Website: home-depot
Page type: billing-address
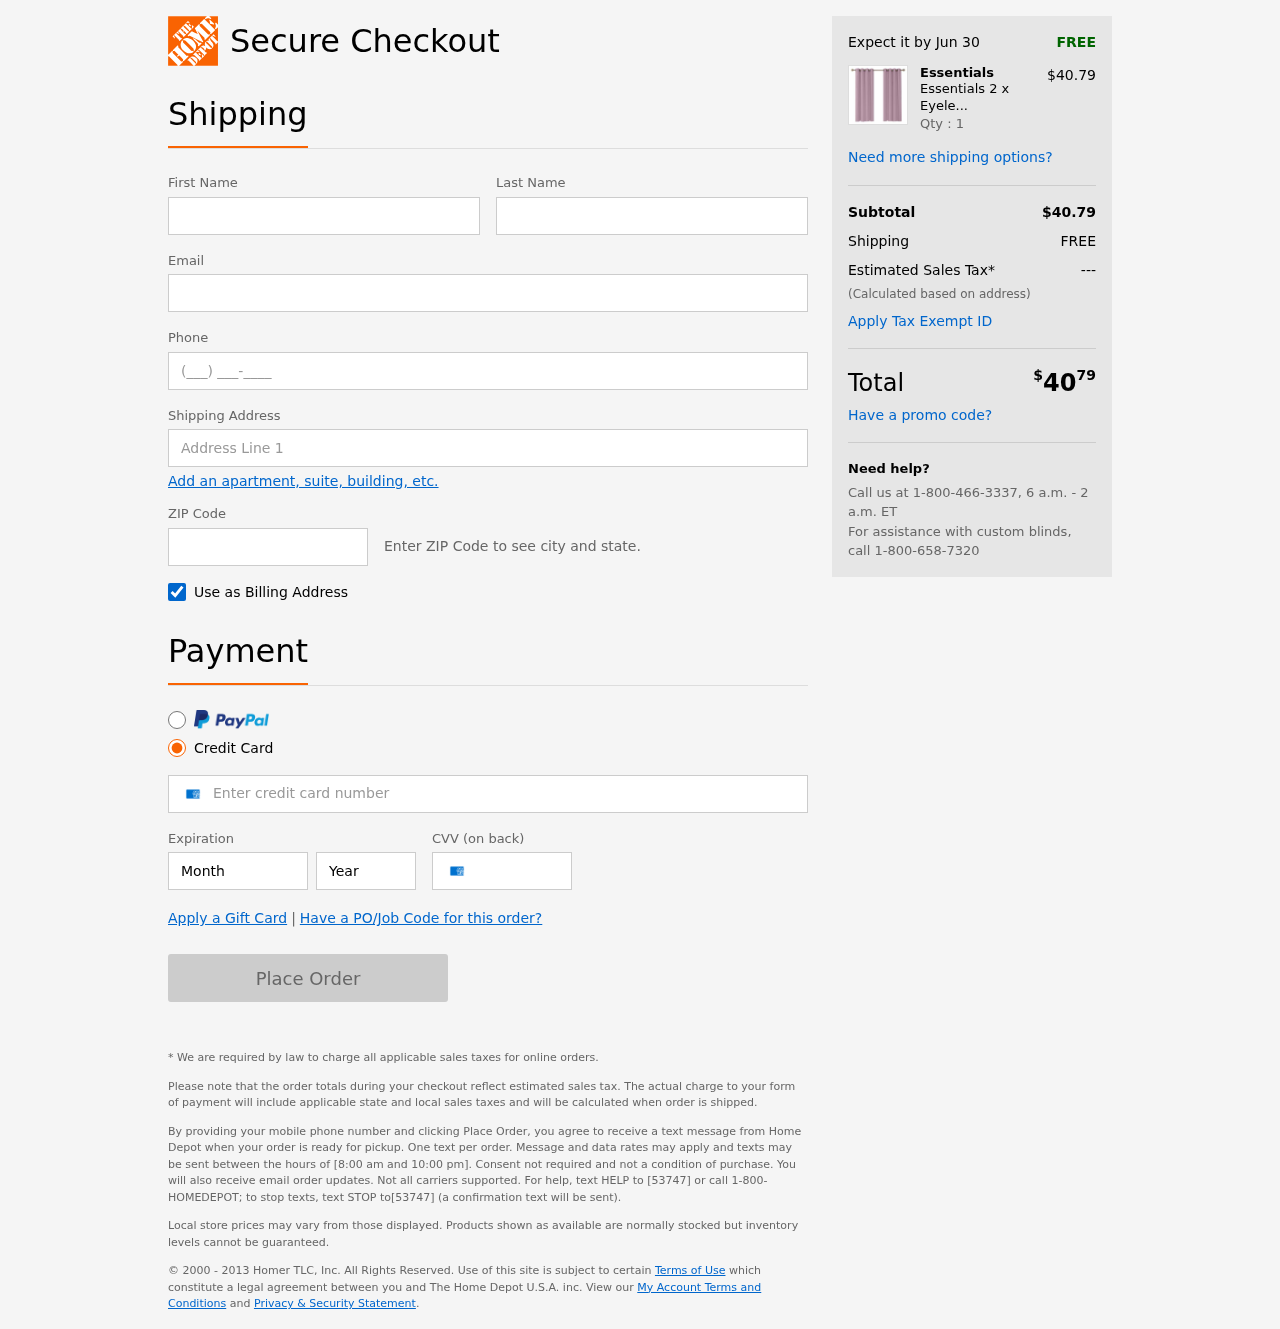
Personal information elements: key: PII_FIRSTNAME
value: Sean
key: PII_LASTNAME
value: Miller
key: PII_EMAIL
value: sean_miller@gmail.com
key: PII_PHONE
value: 7003482211
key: PII_STREET
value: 799 Blackwell Radial
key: PII_POSTCODE
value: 22137
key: PII_CARD_NUMBER
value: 3466 3777 4265 518
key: PII_CARD_EXPIRY_MONTH
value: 04
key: PII_CARD_CVV
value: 5374
Product elements: key: PRODUCT1_BRAND
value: Essentials
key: PRODUCT1_NAME
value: Essentials 2 x Eyelet Curtains
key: PRODUCT1_PRICE
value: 40.79
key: PRODUCT1_QUANTITY
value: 1
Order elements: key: ORDER_DELIVERY_DATE
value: Jun 30
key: ORDER_SUBTOTAL
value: $40.79
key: ORDER_SHIPPING_COST
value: FREE
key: ORDER_TAX
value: ---
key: ORDER_TOTAL2
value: $4079